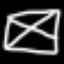
Label: leaf